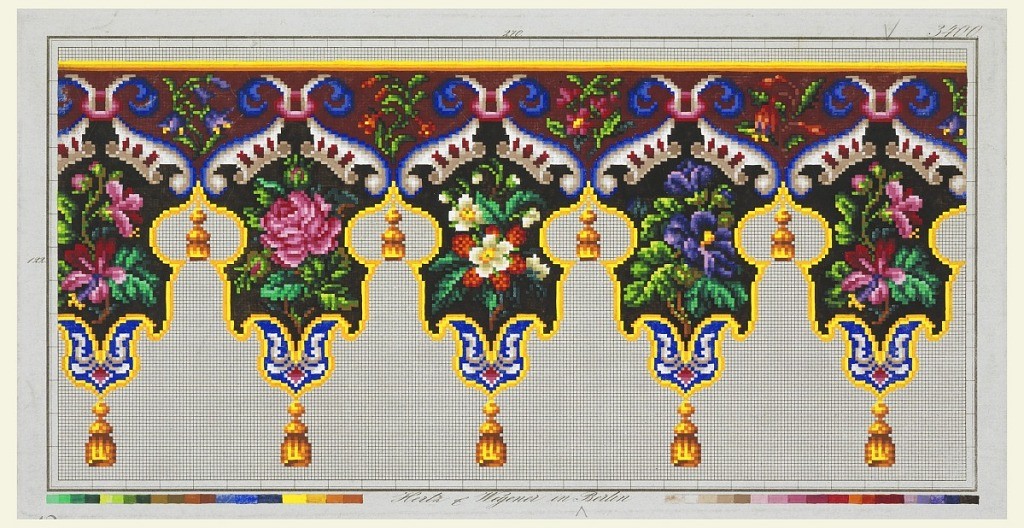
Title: Design for a Lambrequin in Wool Work
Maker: Hertz and Wegener
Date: ca. 1860
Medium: Brush and gouache on pre-printed squared paper
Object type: Drawing
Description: Design for a lambrequin with tassels in wool work, number 3400, all colors, with floral motifs.